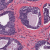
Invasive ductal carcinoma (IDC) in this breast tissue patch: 0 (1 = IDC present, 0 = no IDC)